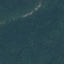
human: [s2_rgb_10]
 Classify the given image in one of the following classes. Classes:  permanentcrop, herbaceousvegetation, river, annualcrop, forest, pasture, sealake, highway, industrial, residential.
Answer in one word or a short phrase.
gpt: Forest